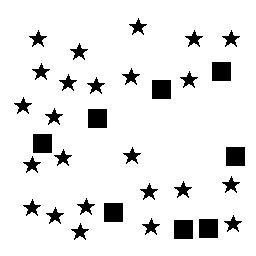
Squares: 8
Triangles: 0
Stars: 24
Total shapes: 32